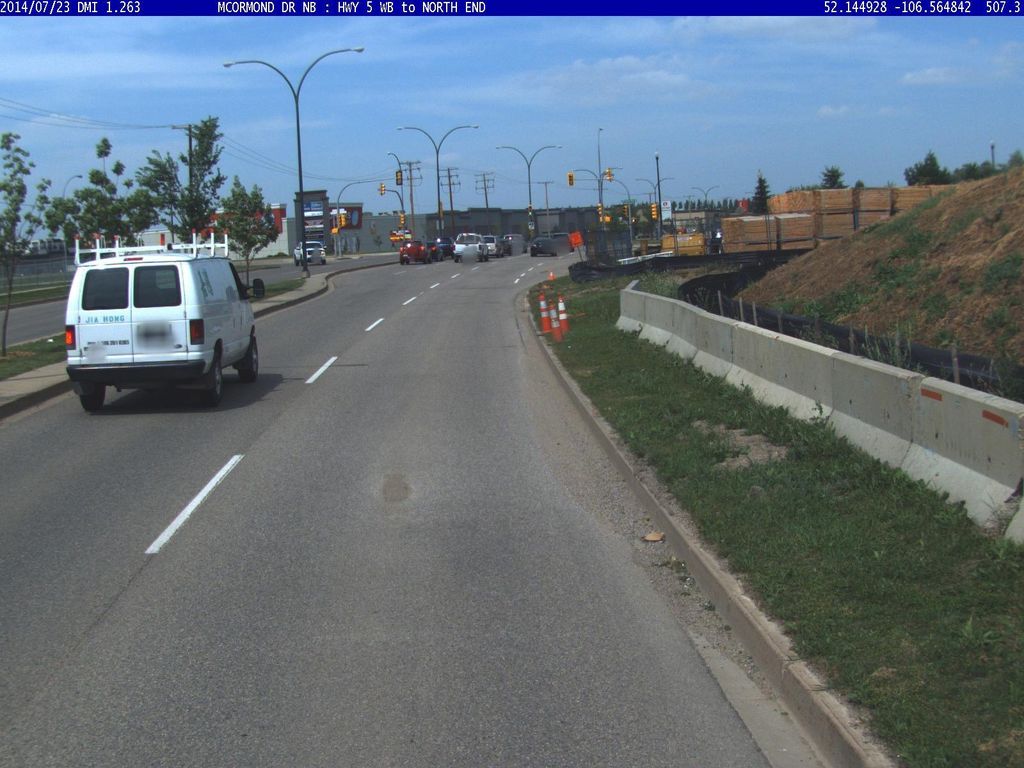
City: saskatoon